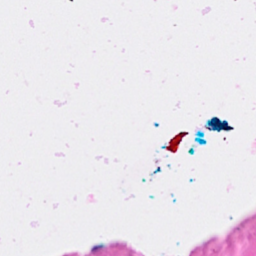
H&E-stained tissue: Breast